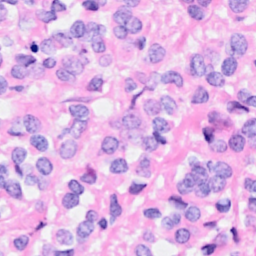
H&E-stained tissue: Breast